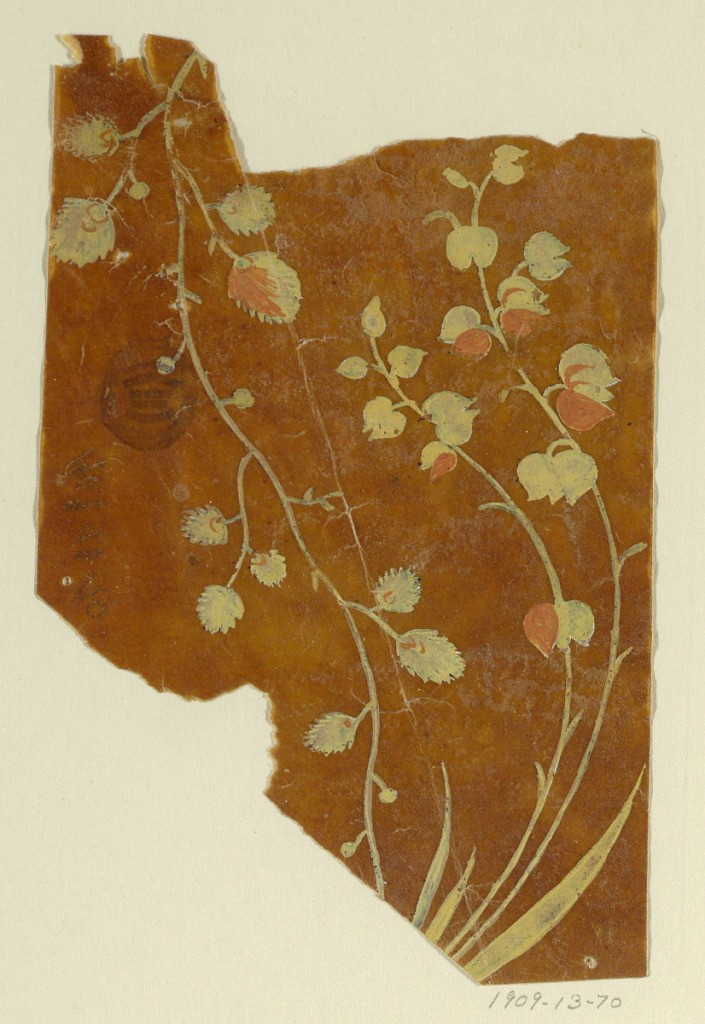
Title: Design for a Woven Fabric, Fragment
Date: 1815-1840
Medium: Yellow and lateritious gouache on oily tracing paper
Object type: Drawing
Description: A hanging leaf bough and a lily-of-the-valley plant.